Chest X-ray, PA view. Patient: 53 years old, sex F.
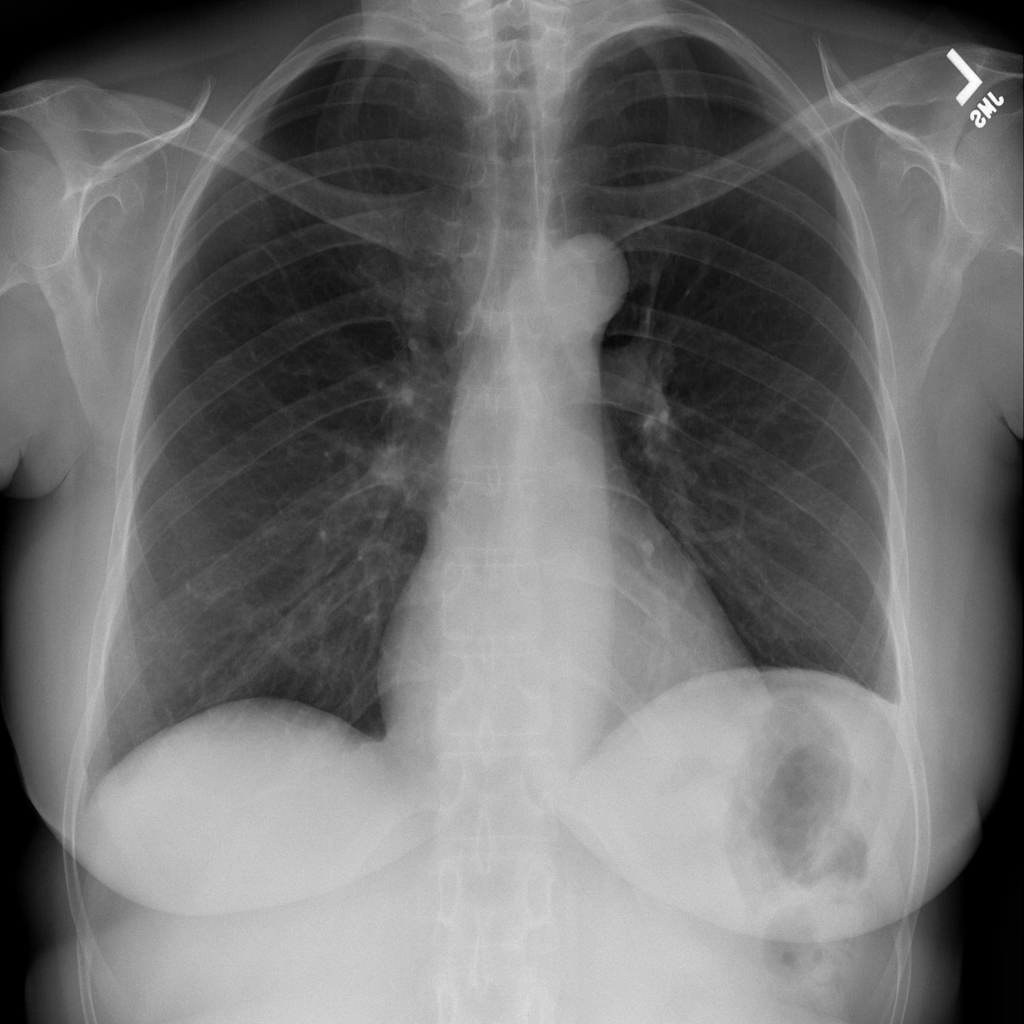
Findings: No Finding